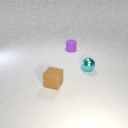
small cyan metal sphere in front of small purple rubber cylinder